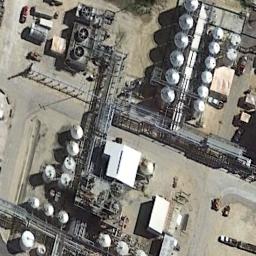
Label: storage_tank